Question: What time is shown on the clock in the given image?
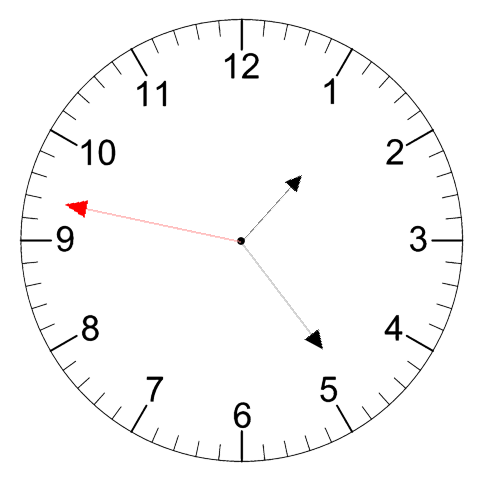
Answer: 01:23:47